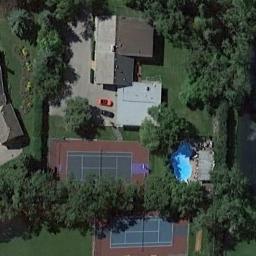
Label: tennis_court